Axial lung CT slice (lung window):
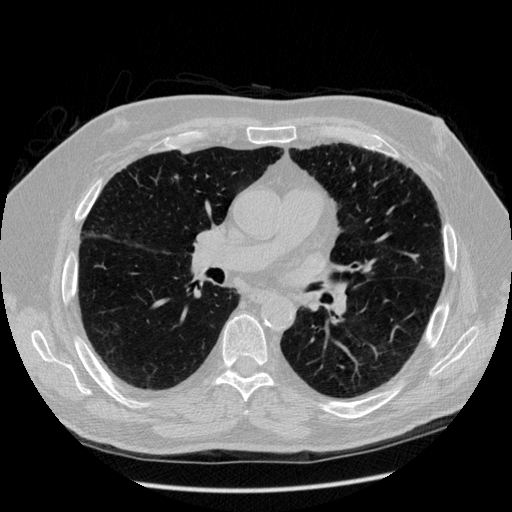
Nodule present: yes
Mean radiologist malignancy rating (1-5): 3.25